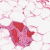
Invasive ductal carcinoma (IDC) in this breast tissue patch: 0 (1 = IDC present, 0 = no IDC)